Interaction volume radius: 5 \u00c5
Interaction volume height: 30 \u00c5
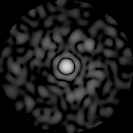
Disorder parameter: 0.8252